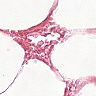
Metastatic tissue present: no